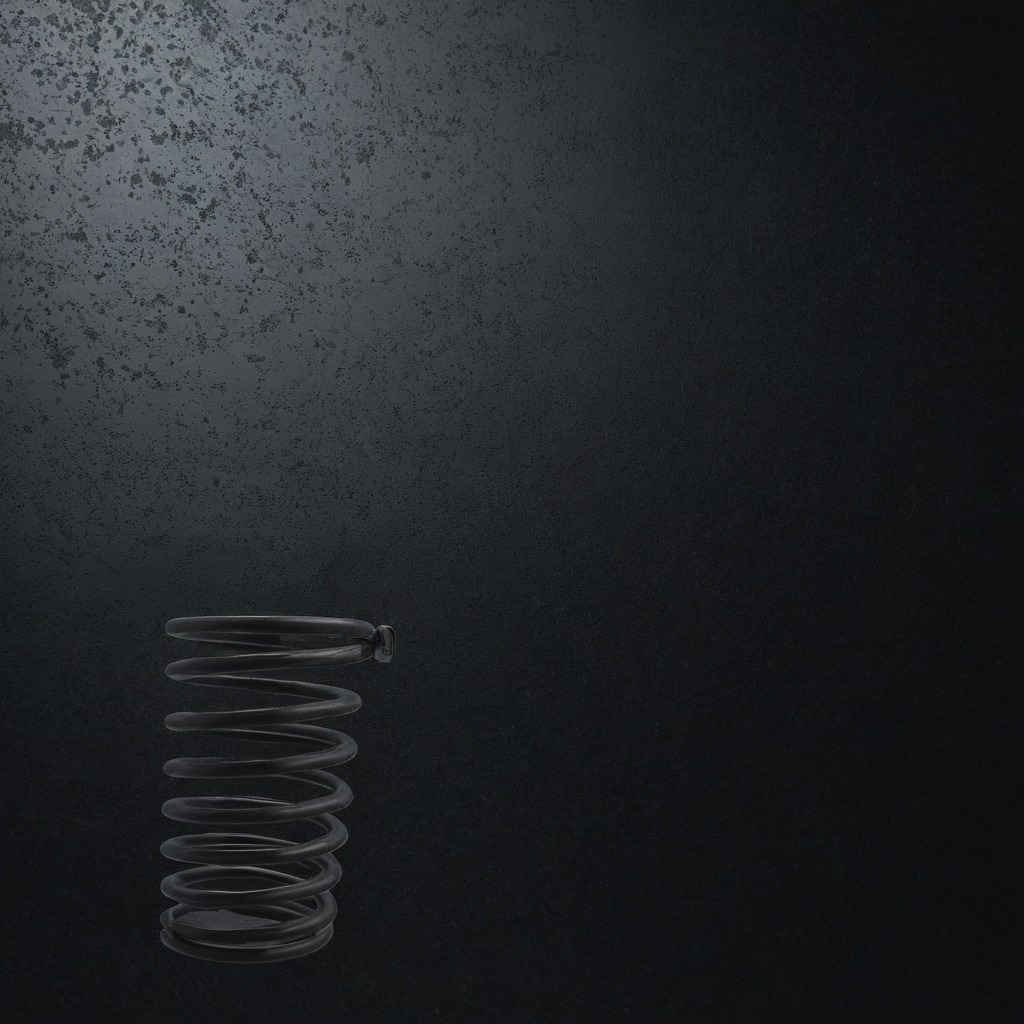
A coiled metal spring is lying on the tabletop.